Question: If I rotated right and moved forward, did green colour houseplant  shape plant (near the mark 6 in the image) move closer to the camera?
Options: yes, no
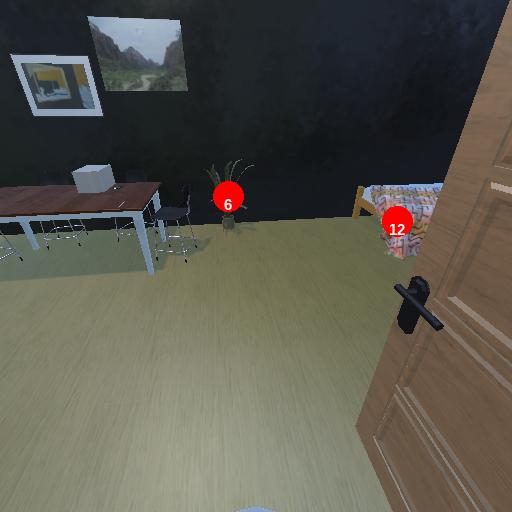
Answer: yes